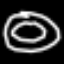
Label: donut